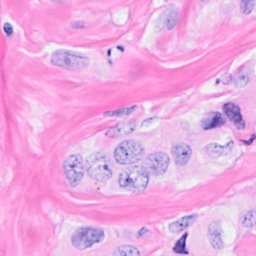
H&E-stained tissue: Breast